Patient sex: F
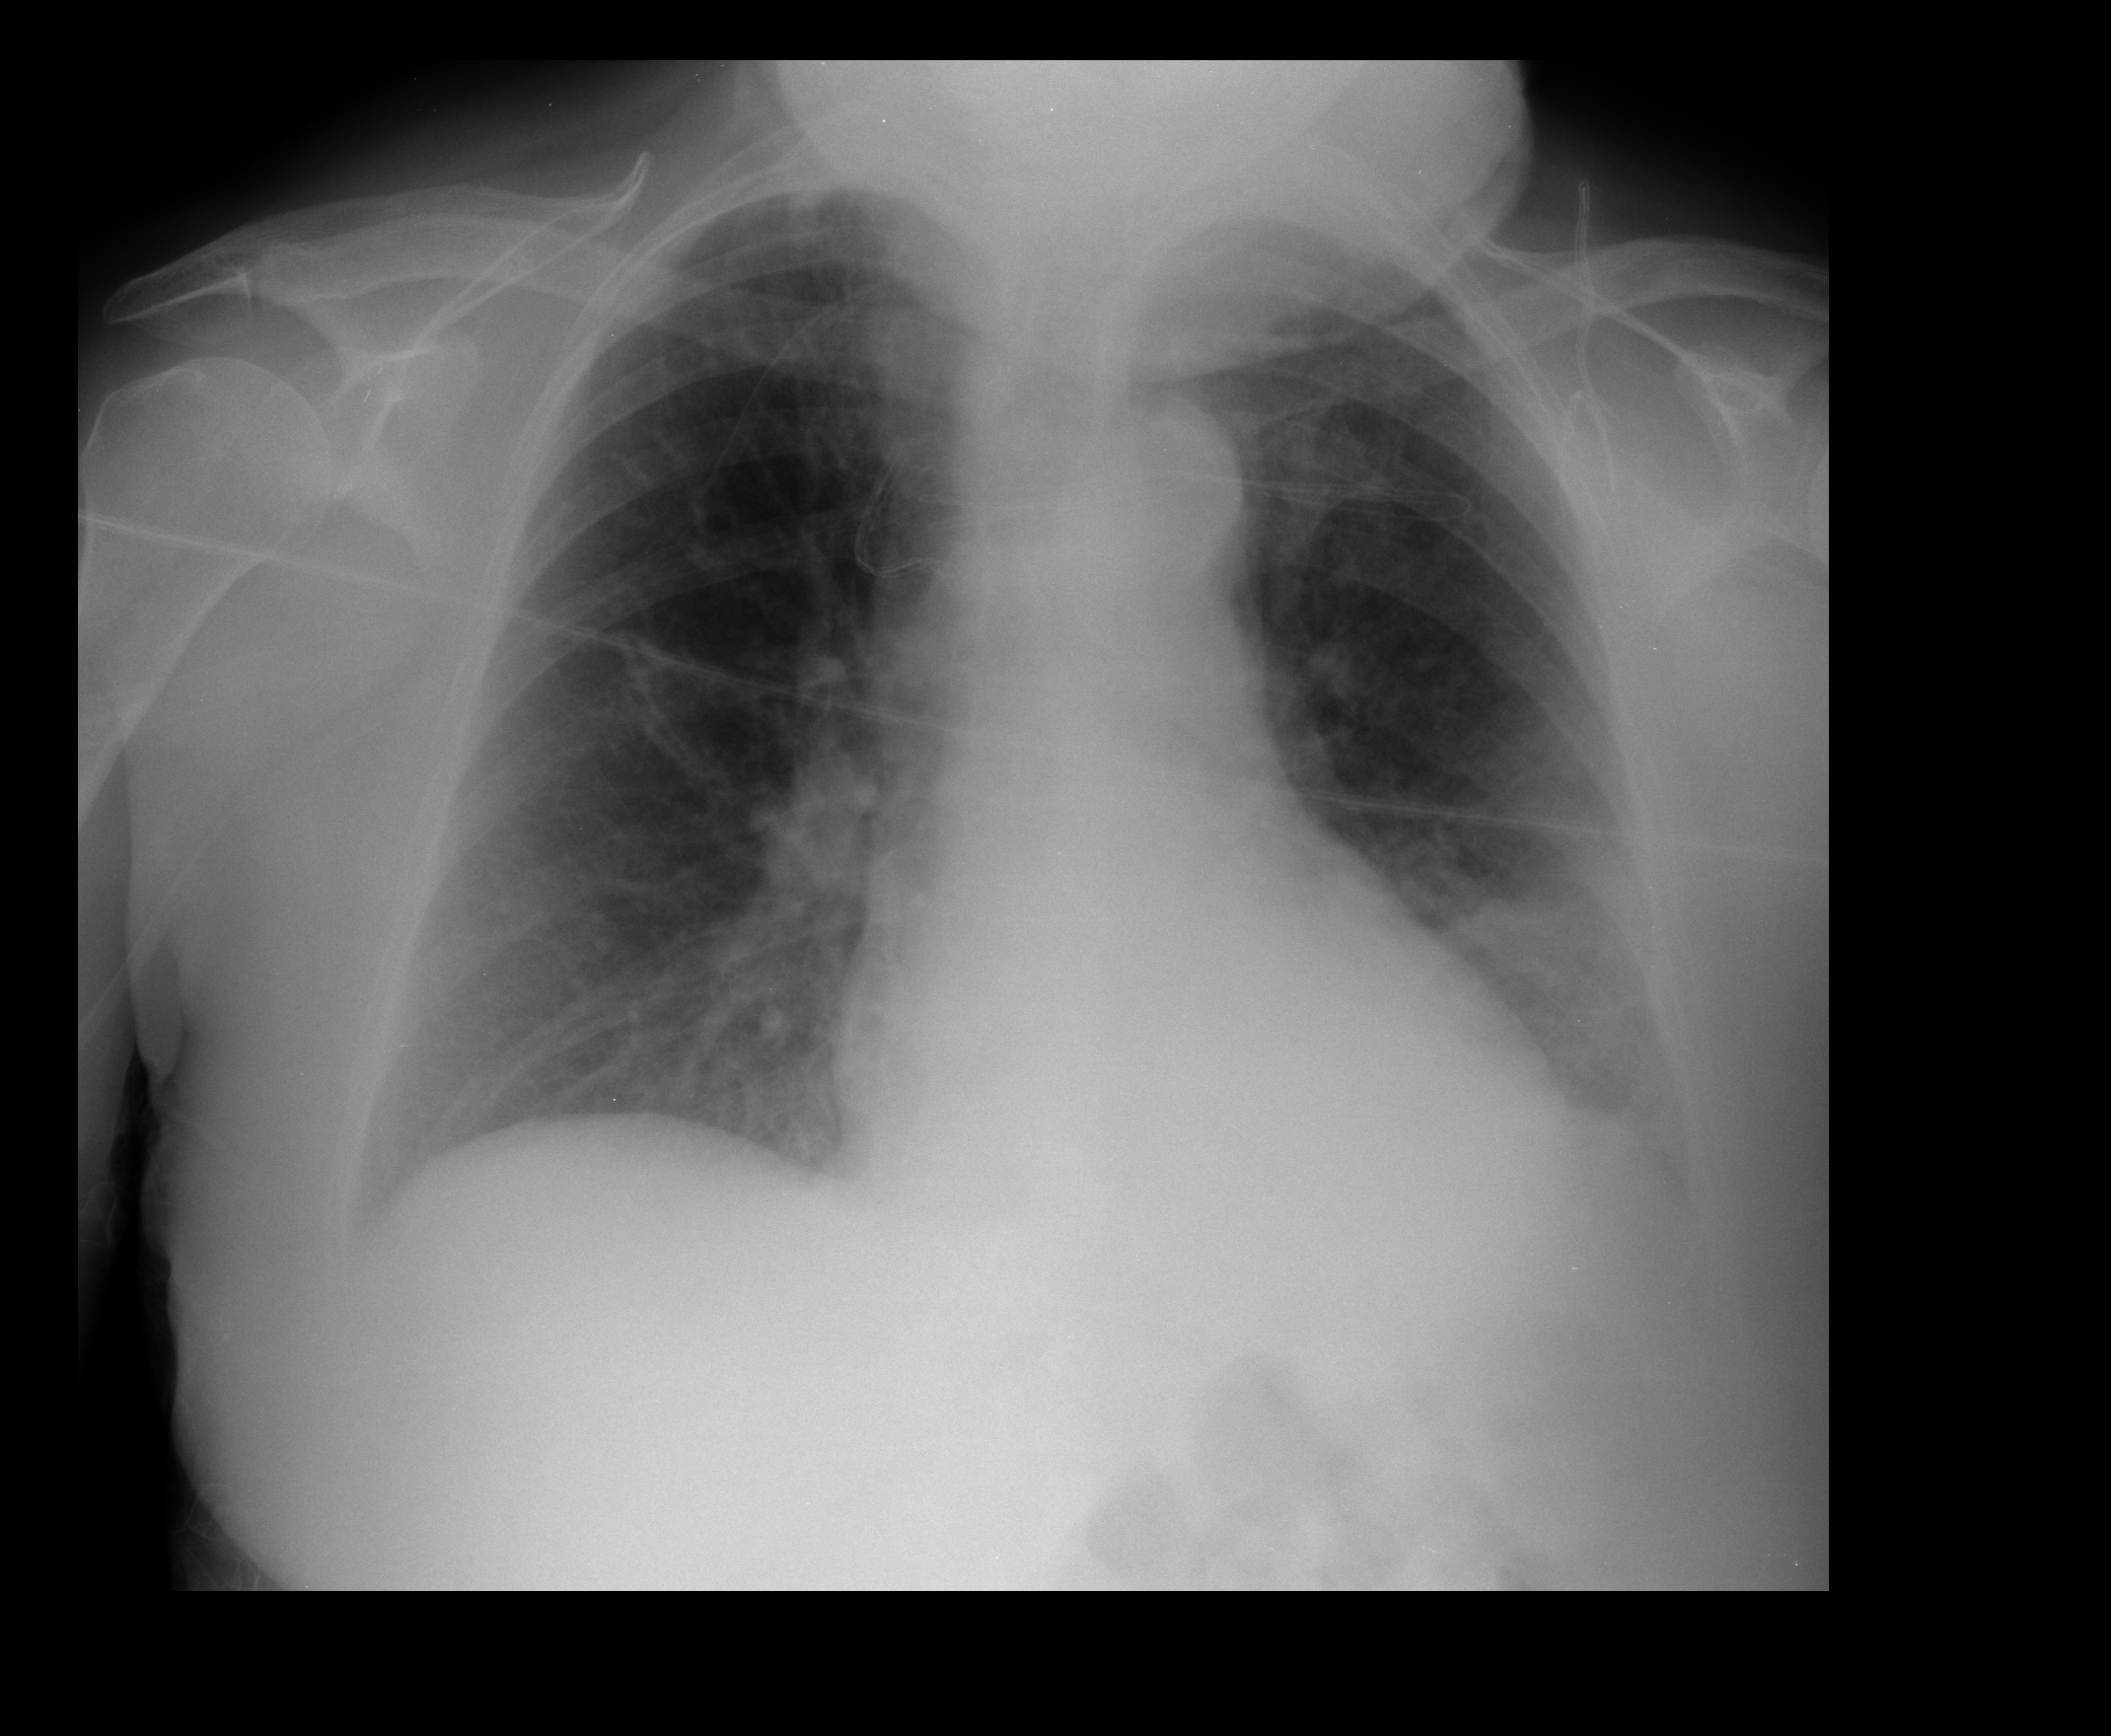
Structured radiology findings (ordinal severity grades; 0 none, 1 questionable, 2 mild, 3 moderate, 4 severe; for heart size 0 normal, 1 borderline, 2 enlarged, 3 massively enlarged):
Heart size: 0
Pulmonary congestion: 1
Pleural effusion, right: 0
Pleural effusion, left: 1
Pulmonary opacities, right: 0
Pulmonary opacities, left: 0
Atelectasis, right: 2
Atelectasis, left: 2